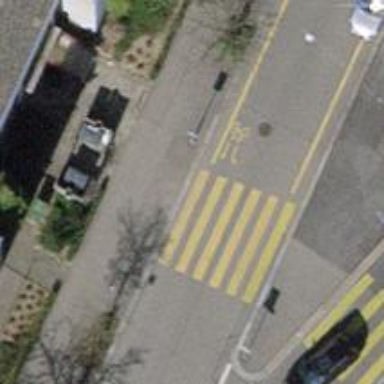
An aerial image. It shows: Uncontrolled zebra crossing with zebra markings.